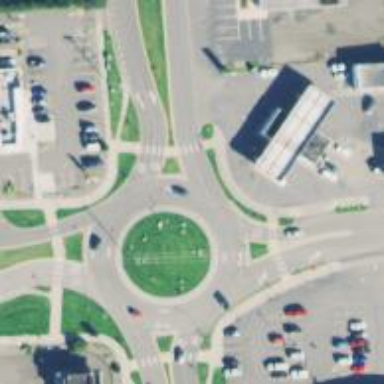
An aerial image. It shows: Tertiary road with asphalt surface leading to roundabout junction.